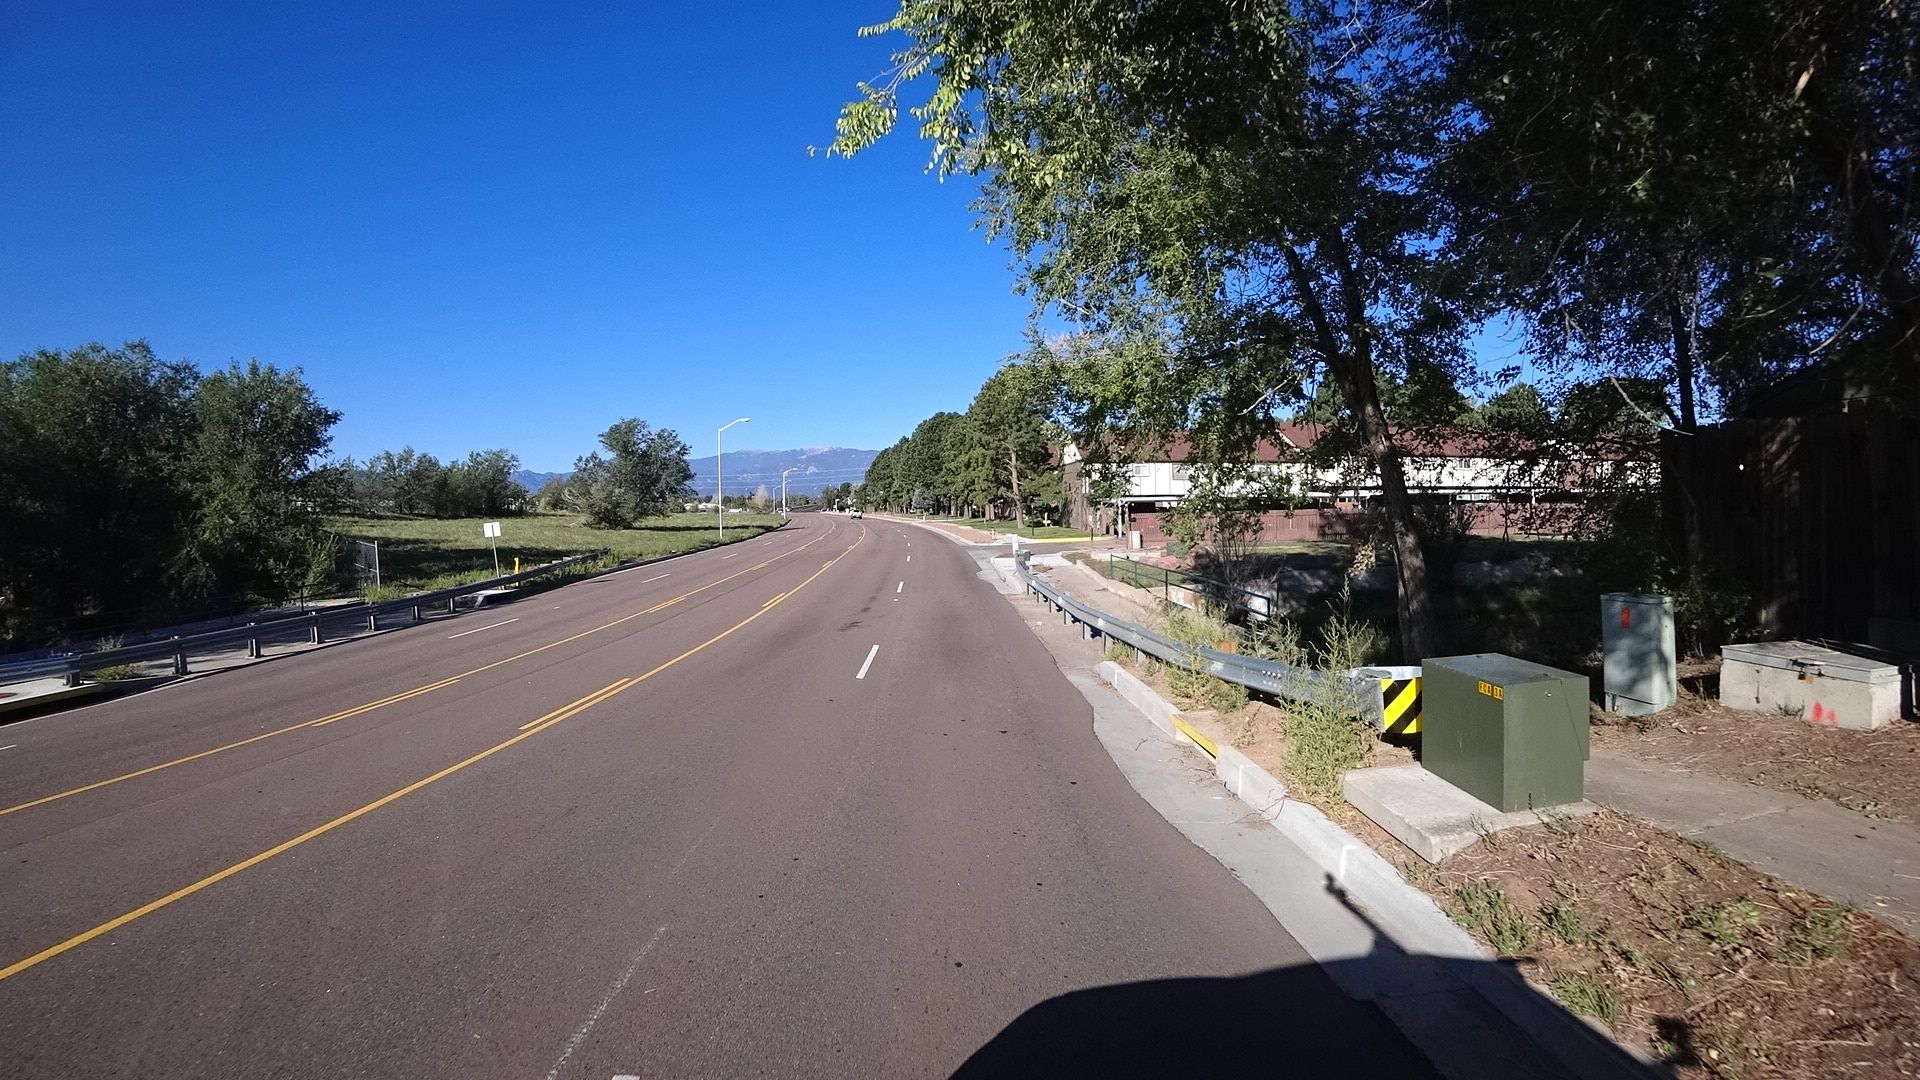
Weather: clear
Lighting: day
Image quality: good
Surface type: cycling surface
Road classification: primary
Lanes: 4.0
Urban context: urban centre
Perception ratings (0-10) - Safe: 3.33, Lively: 4.26, Beautiful: 8.21, Boring: 5.24, Depressing: 1.88, Wealthy: 3.59